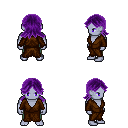
a pixel art fantasy rpg character, male body template, dark elf, purple skin, brown robe, teal pants, purple loose hair, four views (front, back, left, right), 2x2 character sprite sheet, small pixel art, hard edges, no anti-aliasing